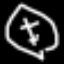
Label: leaf